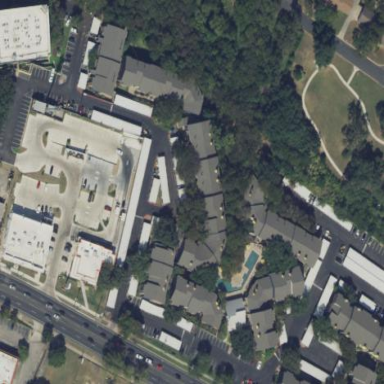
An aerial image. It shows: Residential area with apartments.